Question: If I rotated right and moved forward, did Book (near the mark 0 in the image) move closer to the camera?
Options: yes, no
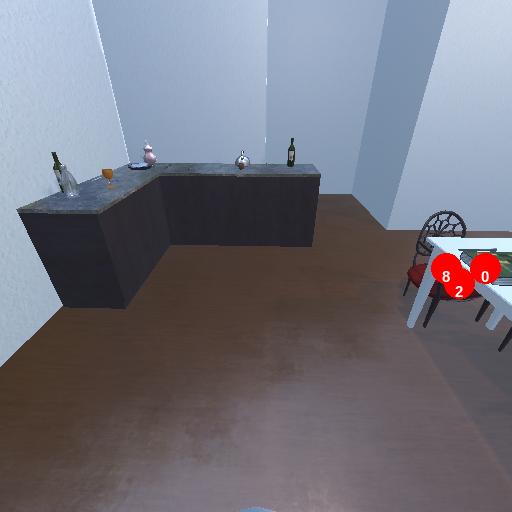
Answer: yes